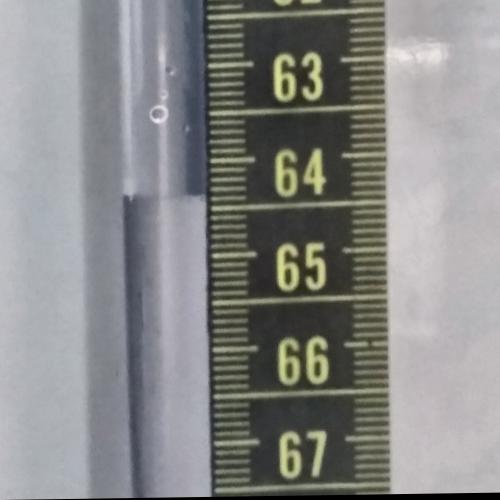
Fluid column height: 64.4 cm